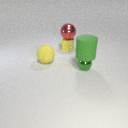
small green metal sphere below large green rubber cylinder